Question: (This is actually a crosspost from <URL>
Edit: I elaborated about what I mean with overlay. After some sleep I have found that my call to glGenerateMipmaps is useless, since I use null as pointer to glTexImage2D.
On OpenGL 3.3, Ubuntu 11.04, nVidia drivers 280.13, GeForce GT240.
I'm making a deferred shader and wants to display my G-buffer in small overlays in the lower part of the screen. Overlays in this case meaning no z-test, textured screen aligned quads, and rendered last.
When rendering (one at a time) the G-buffers (FBO textures ) in full window they shows up correctly.
When rendering to these overlays I get trash (seemingly random GPU-memory as static interference, but different between runs, sometimes clear picture).
If I create a different texture, say from file, it shows without trash in the overlays, so that code should be OK.
Can anyone explain why? I have used glGenerateMipmap for the textures in the G-buffer.
I know this might be not enough information, but starts with this. Please ask about any relevant information.
Can the problem be related to FBO-rendering and mipmapping? Surely my code wants to show unreserved/uninitialized memory, but I don't know why.

---
The full-window green picture is my current result from the lighting stage, in resolution (256*256) to save GPU memory because of fat G-buffer.
Also, in the material shader (generating the G-buffer) I use "out vec4 fragment[3]", and the textures are of different internal formats. Can that be a problem?
PS.
The lights are at (-30,0,0) and (30,0,0) but seems to be "nearer". Can that be a precision problem? I use GL_RGBA16F for the normals, GL_RGBA32F for the positions, GL_DEPTH_COMPONENT24 for depth and GL_RGBA for the albedo (Yes, an enormous waste, but I will optimize later).
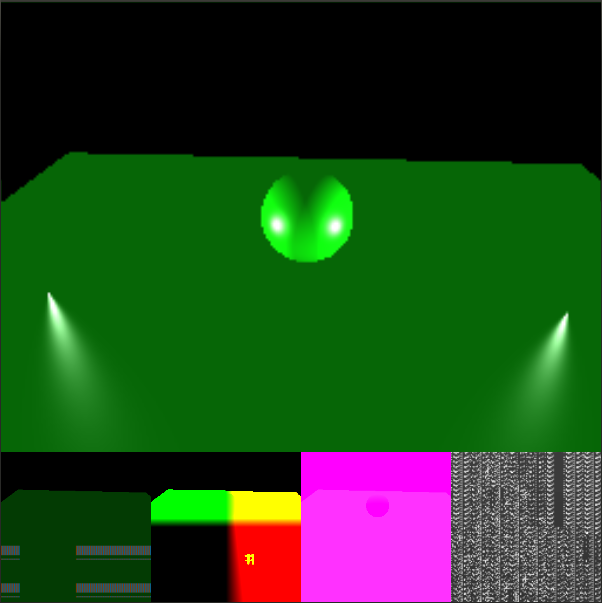
Answer: OK, I found the problem. I generated mipmaps before any meaningful data was in the memory. Turning off mipmapping for the relevant textures solved the problem. Thank you anyway for your attention!